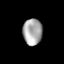
Tissue: lung
Cell type: Others
Senescence score: 0.2246
Nuclear area (px): 496
Mean DAPI intensity: 168.165